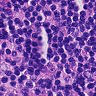
Metastatic tissue present: no